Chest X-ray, PA view. Patient: 27 years old, sex M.
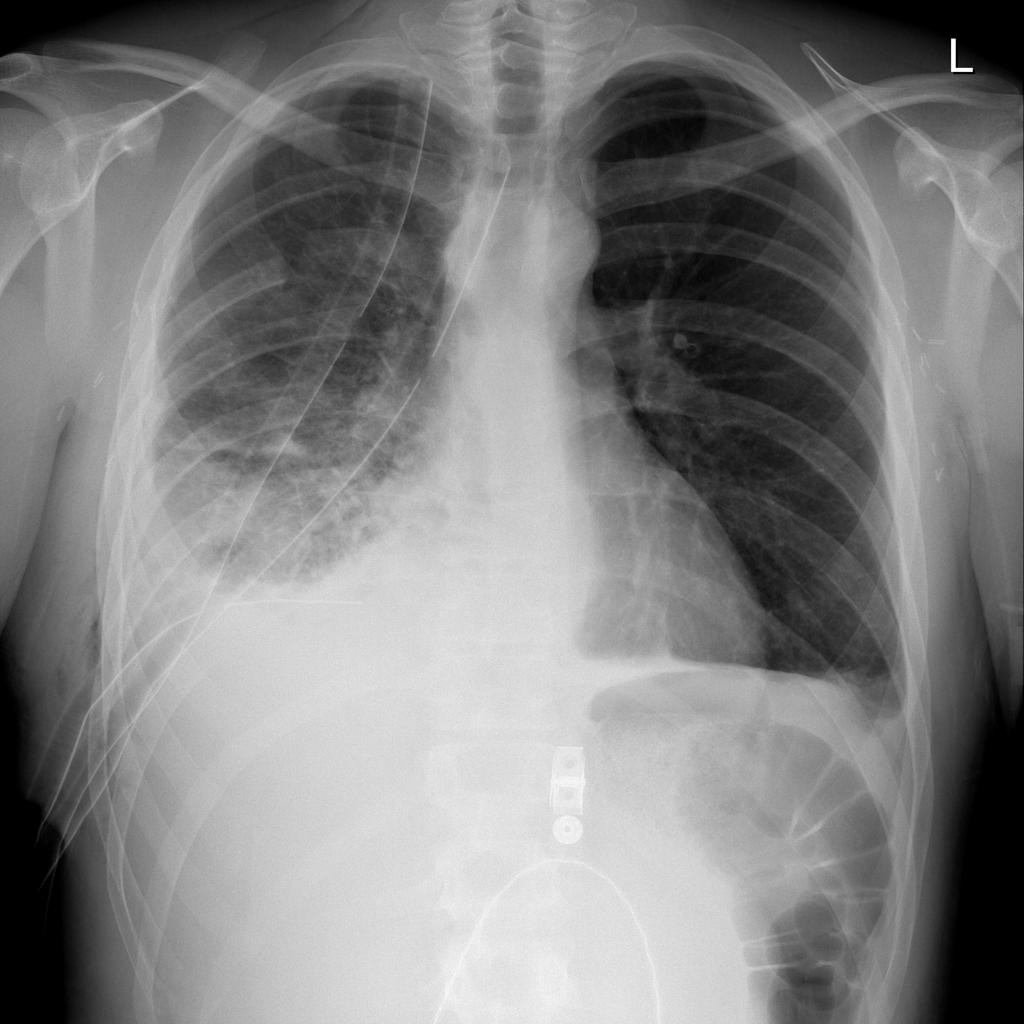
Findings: Atelectasis, Effusion, Infiltration, Mass, Nodule, Pleural_Thickening, Pneumothorax